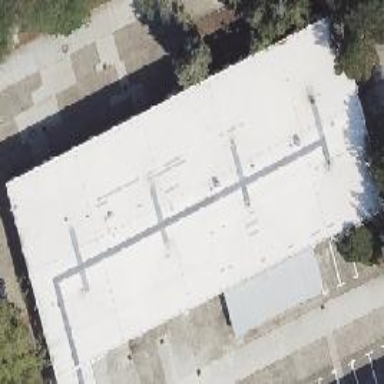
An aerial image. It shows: Commercial building.